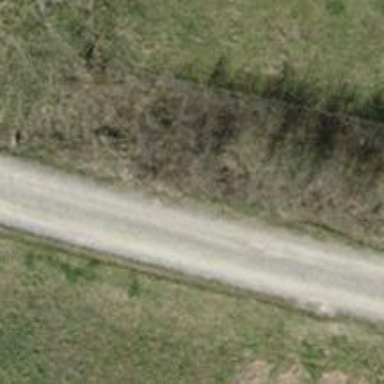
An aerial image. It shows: Track with compacted grade3 surface.